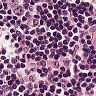
Metastatic tissue present: no